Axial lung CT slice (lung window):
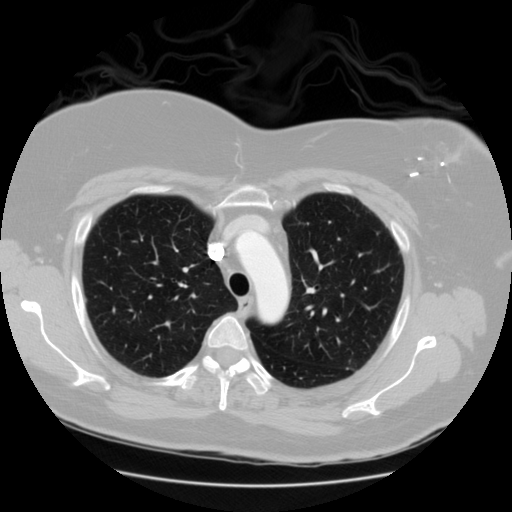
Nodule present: no